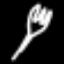
Label: fork